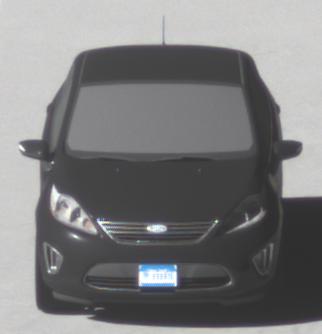
Make: Ford
Model: Fiesta
Detailed model: ’09 Sedan (seventh series)
Model produced from: 2010
Model produced until: 2017
Doors: 4
Color: black
Road condition: dry road
Daytime: morning or afternoon
Contrast: high contrast